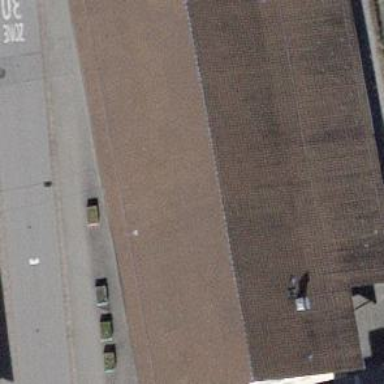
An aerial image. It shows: Public civic building with gabled roof.